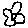
Label: flower